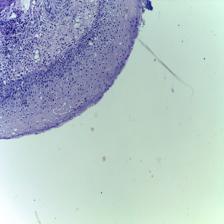
Diagnosis: Normal